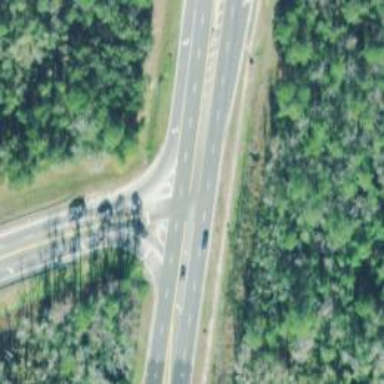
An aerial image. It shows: Trunk link highway.